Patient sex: M
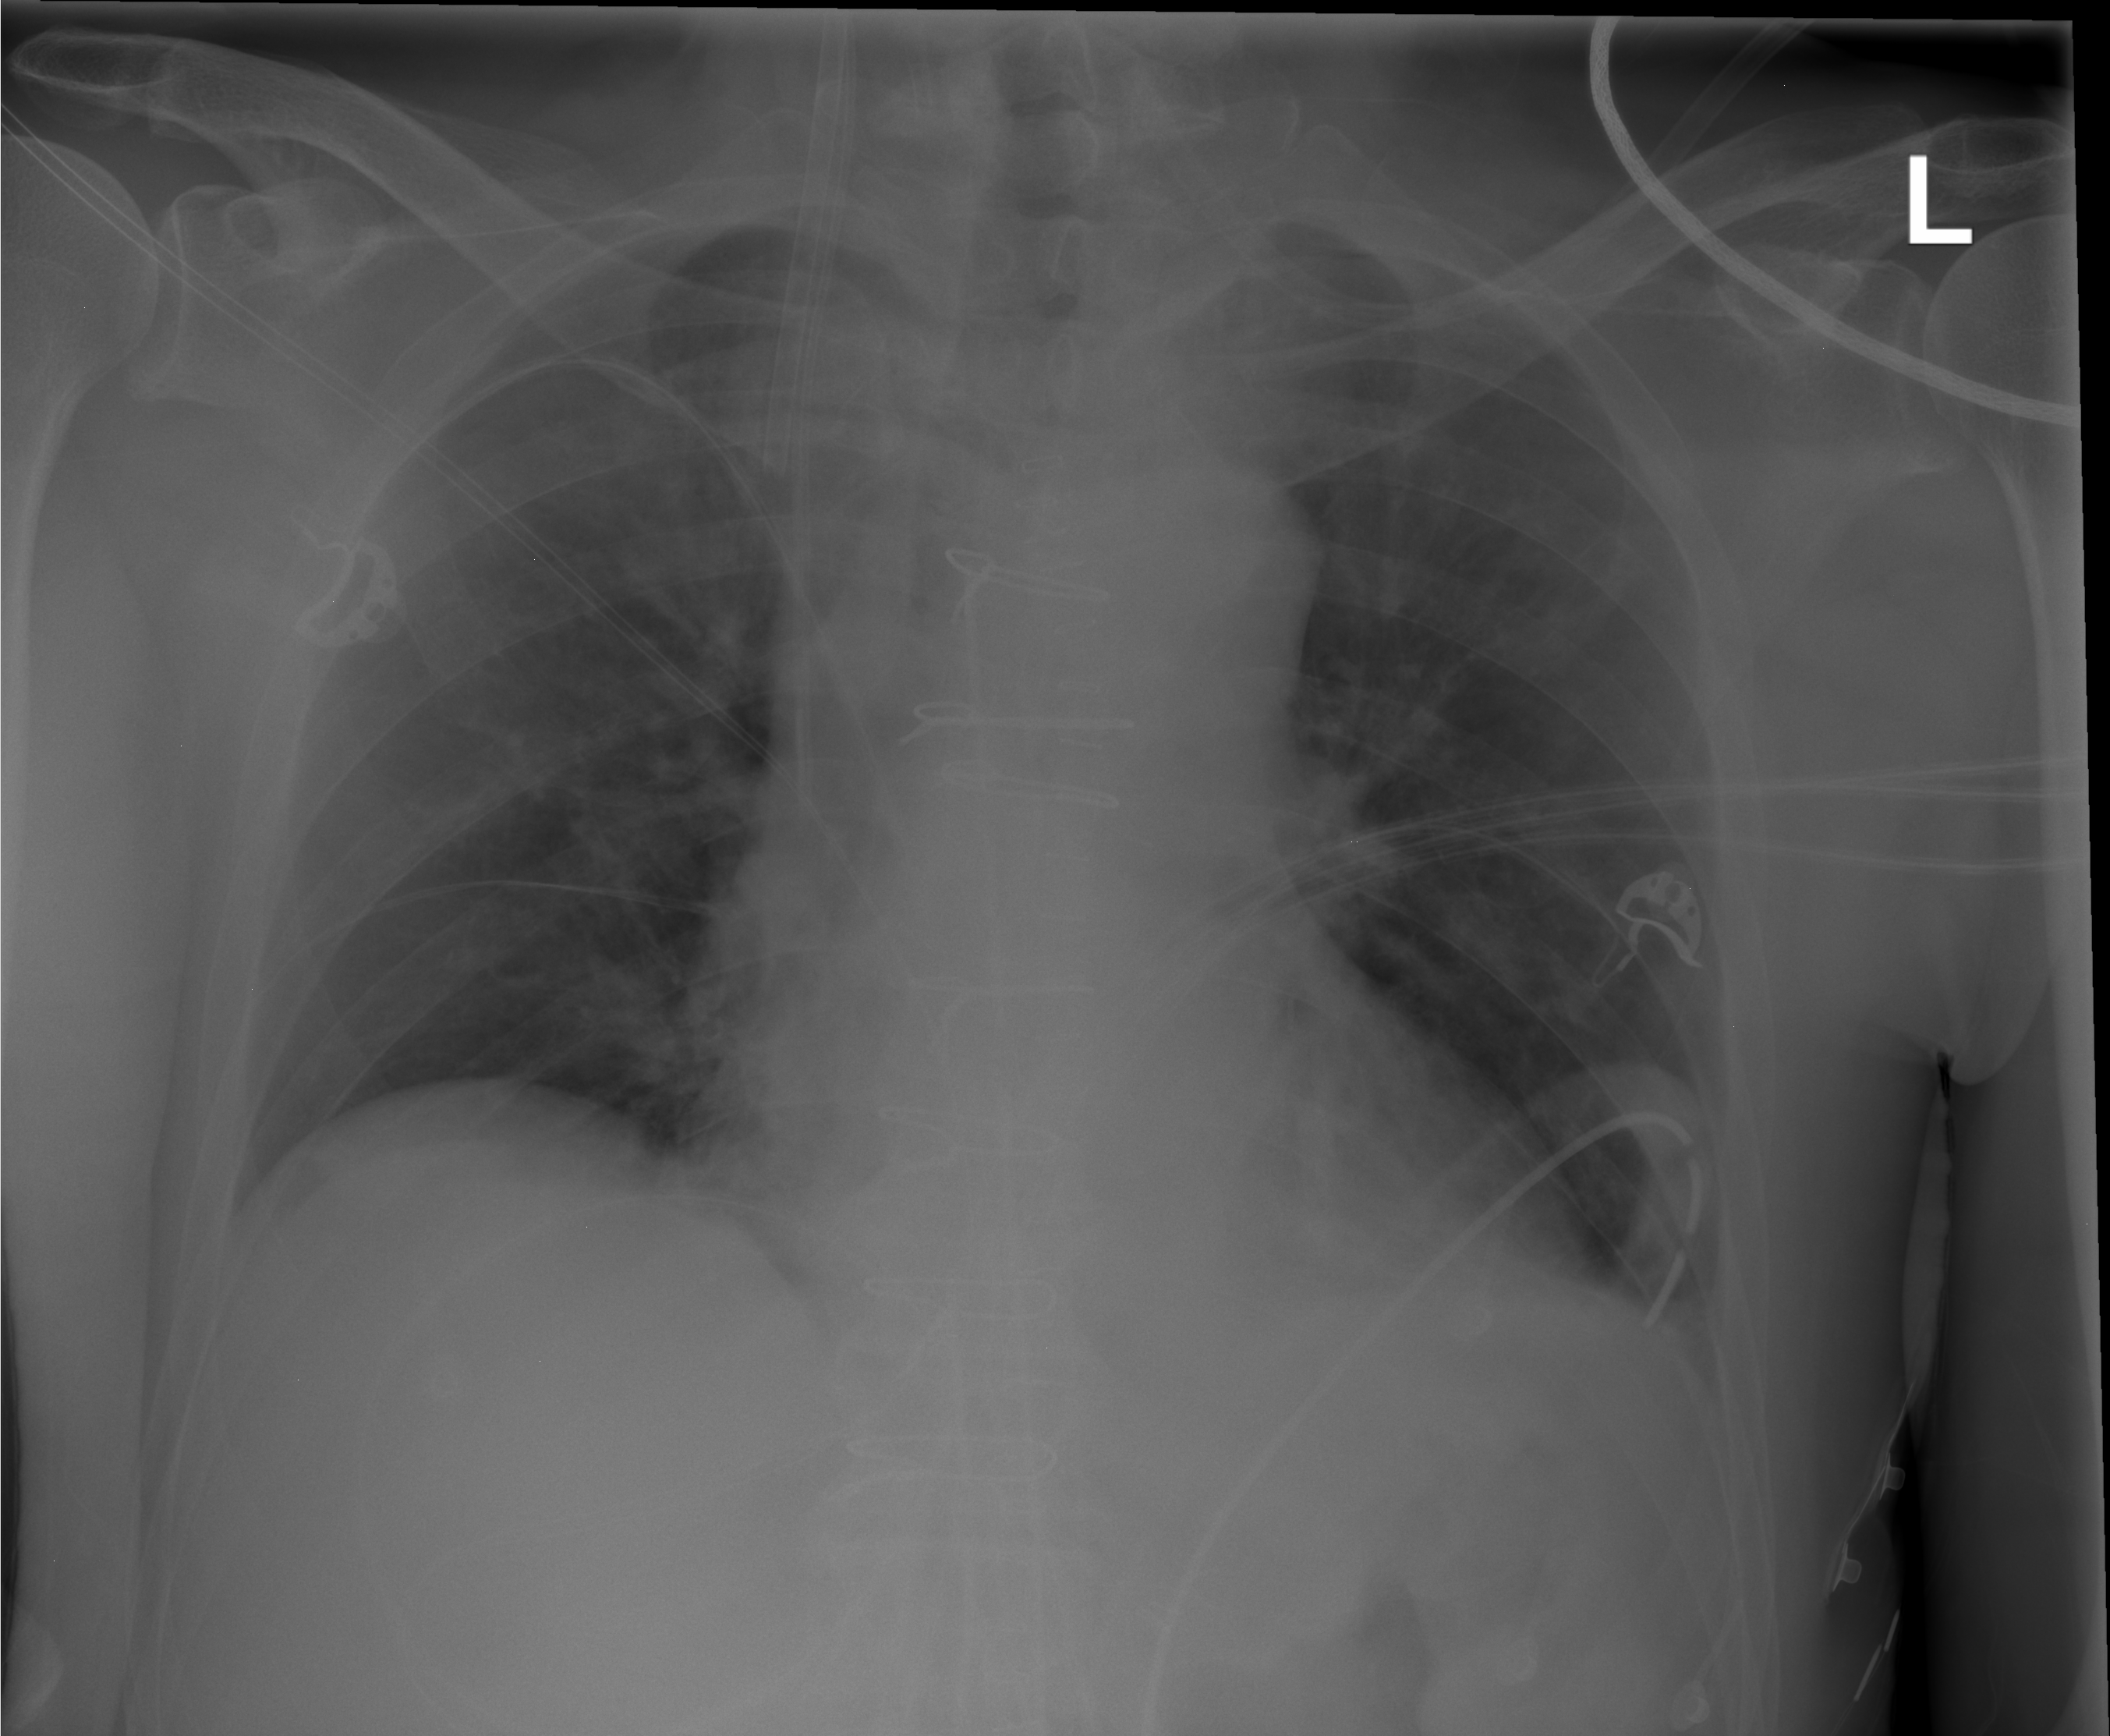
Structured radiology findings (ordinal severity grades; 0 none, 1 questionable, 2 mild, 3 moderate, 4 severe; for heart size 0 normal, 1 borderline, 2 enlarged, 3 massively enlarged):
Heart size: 0
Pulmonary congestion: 0
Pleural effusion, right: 0
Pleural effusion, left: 1
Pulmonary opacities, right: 0
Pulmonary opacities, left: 0
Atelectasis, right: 1
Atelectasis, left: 2